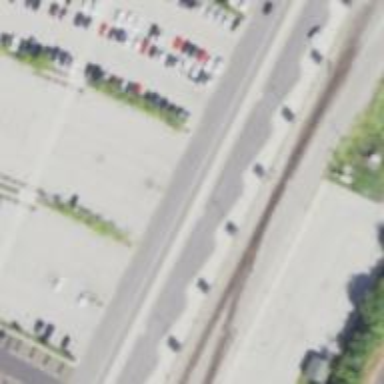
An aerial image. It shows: Service road with asphalt surface and separate sidewalk.